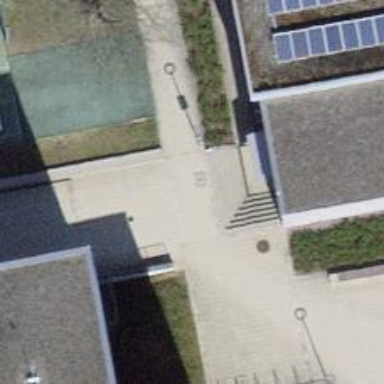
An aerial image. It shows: Footway surfaced with paving stones.